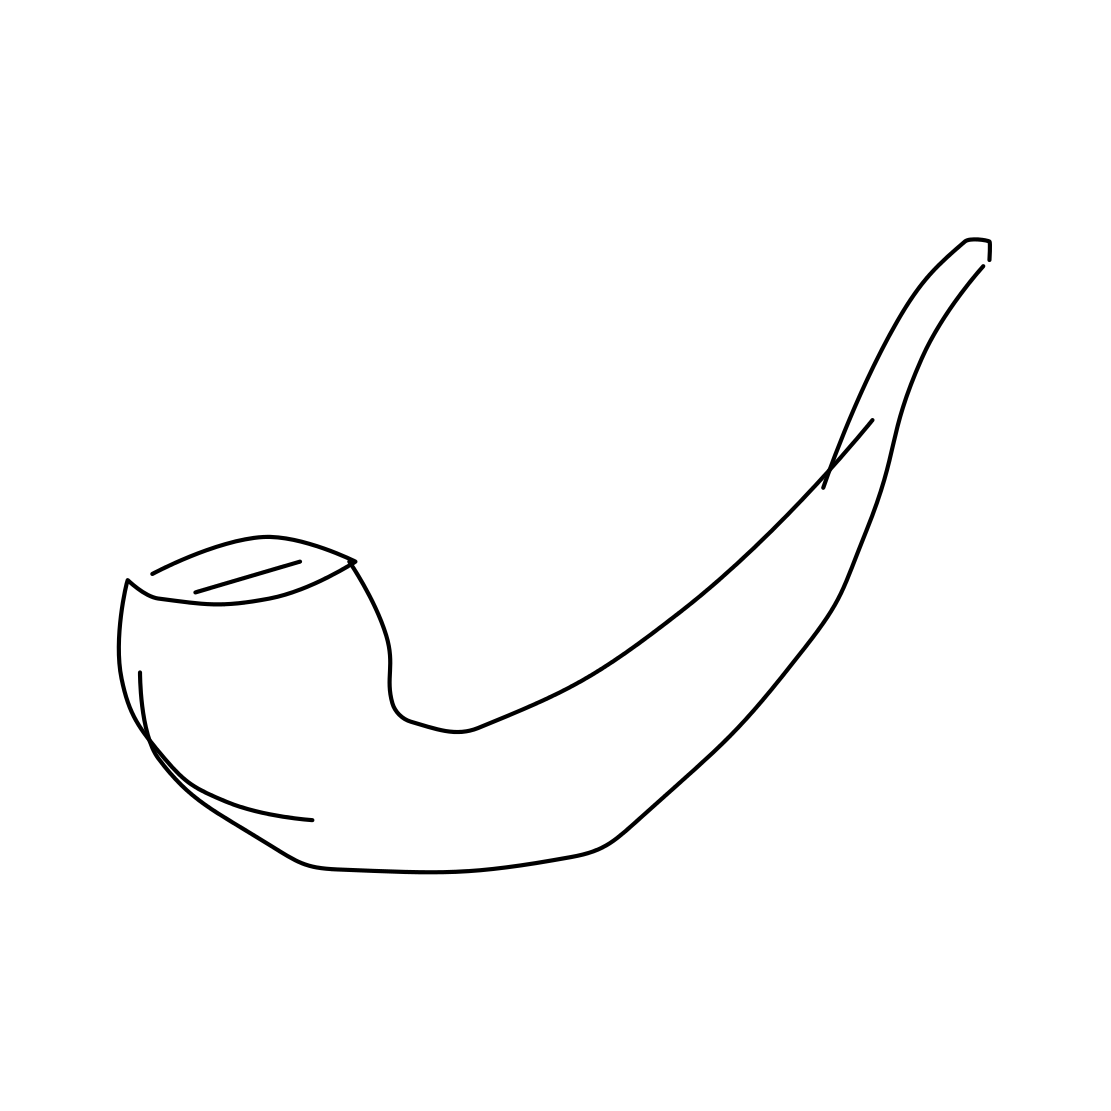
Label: pipe (for smoking)